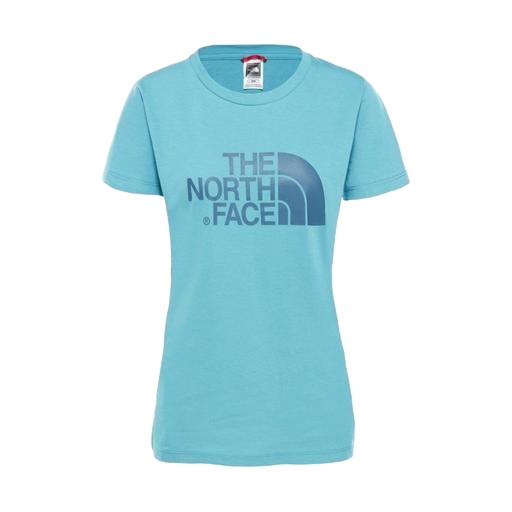
short sleeve half dome tee, t-shirt classique light blue, women's tee, white background